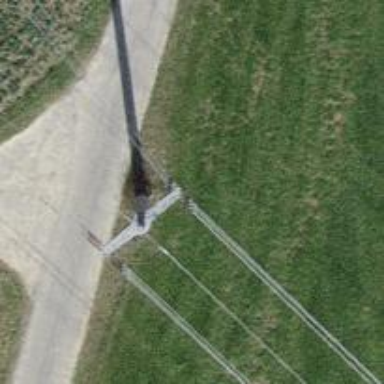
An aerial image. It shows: Concrete power pole.